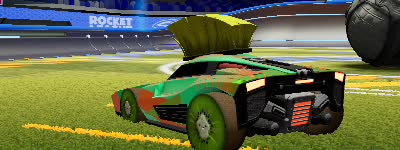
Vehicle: breakout